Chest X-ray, AP view. Patient: 60 years old, sex F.
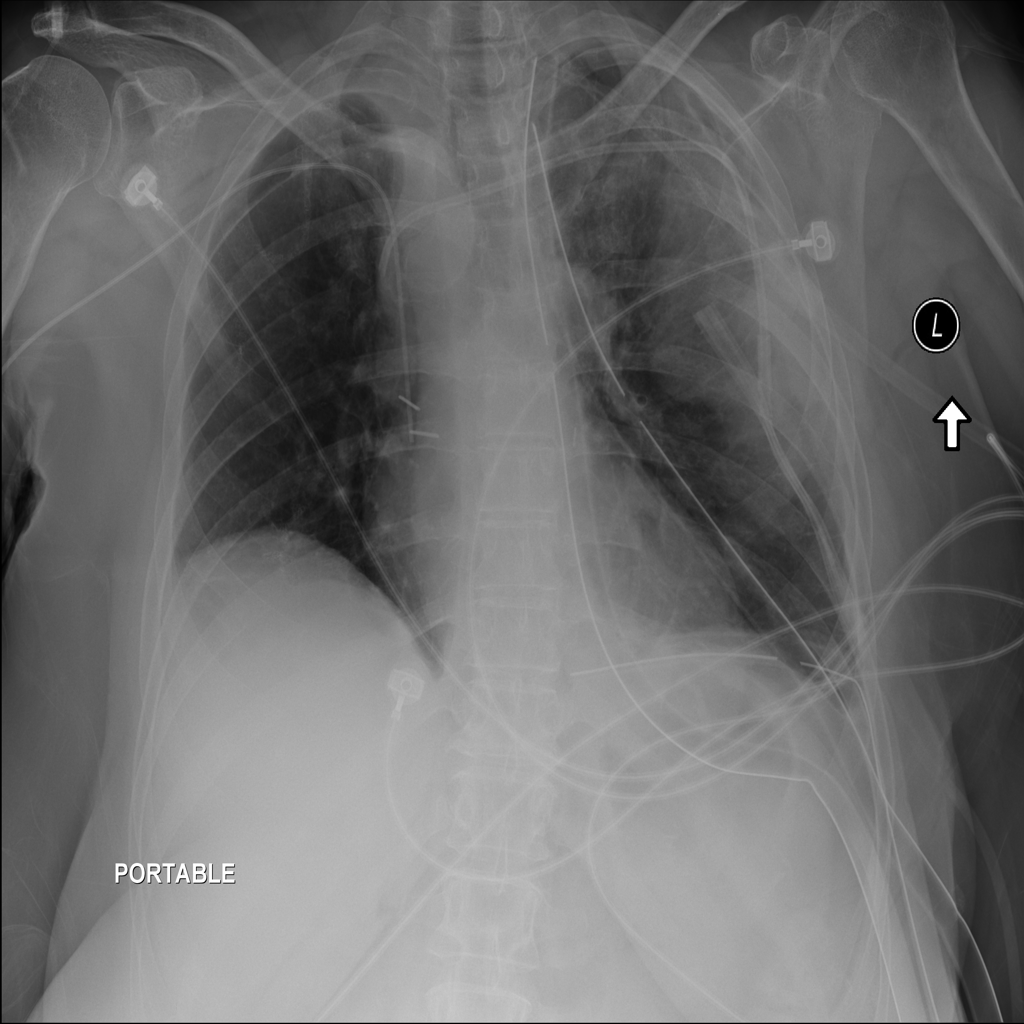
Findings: Effusion